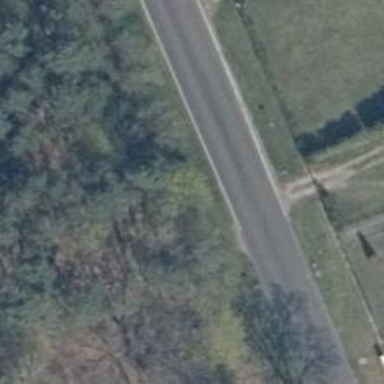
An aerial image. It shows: Secondary road with asphalt surface.